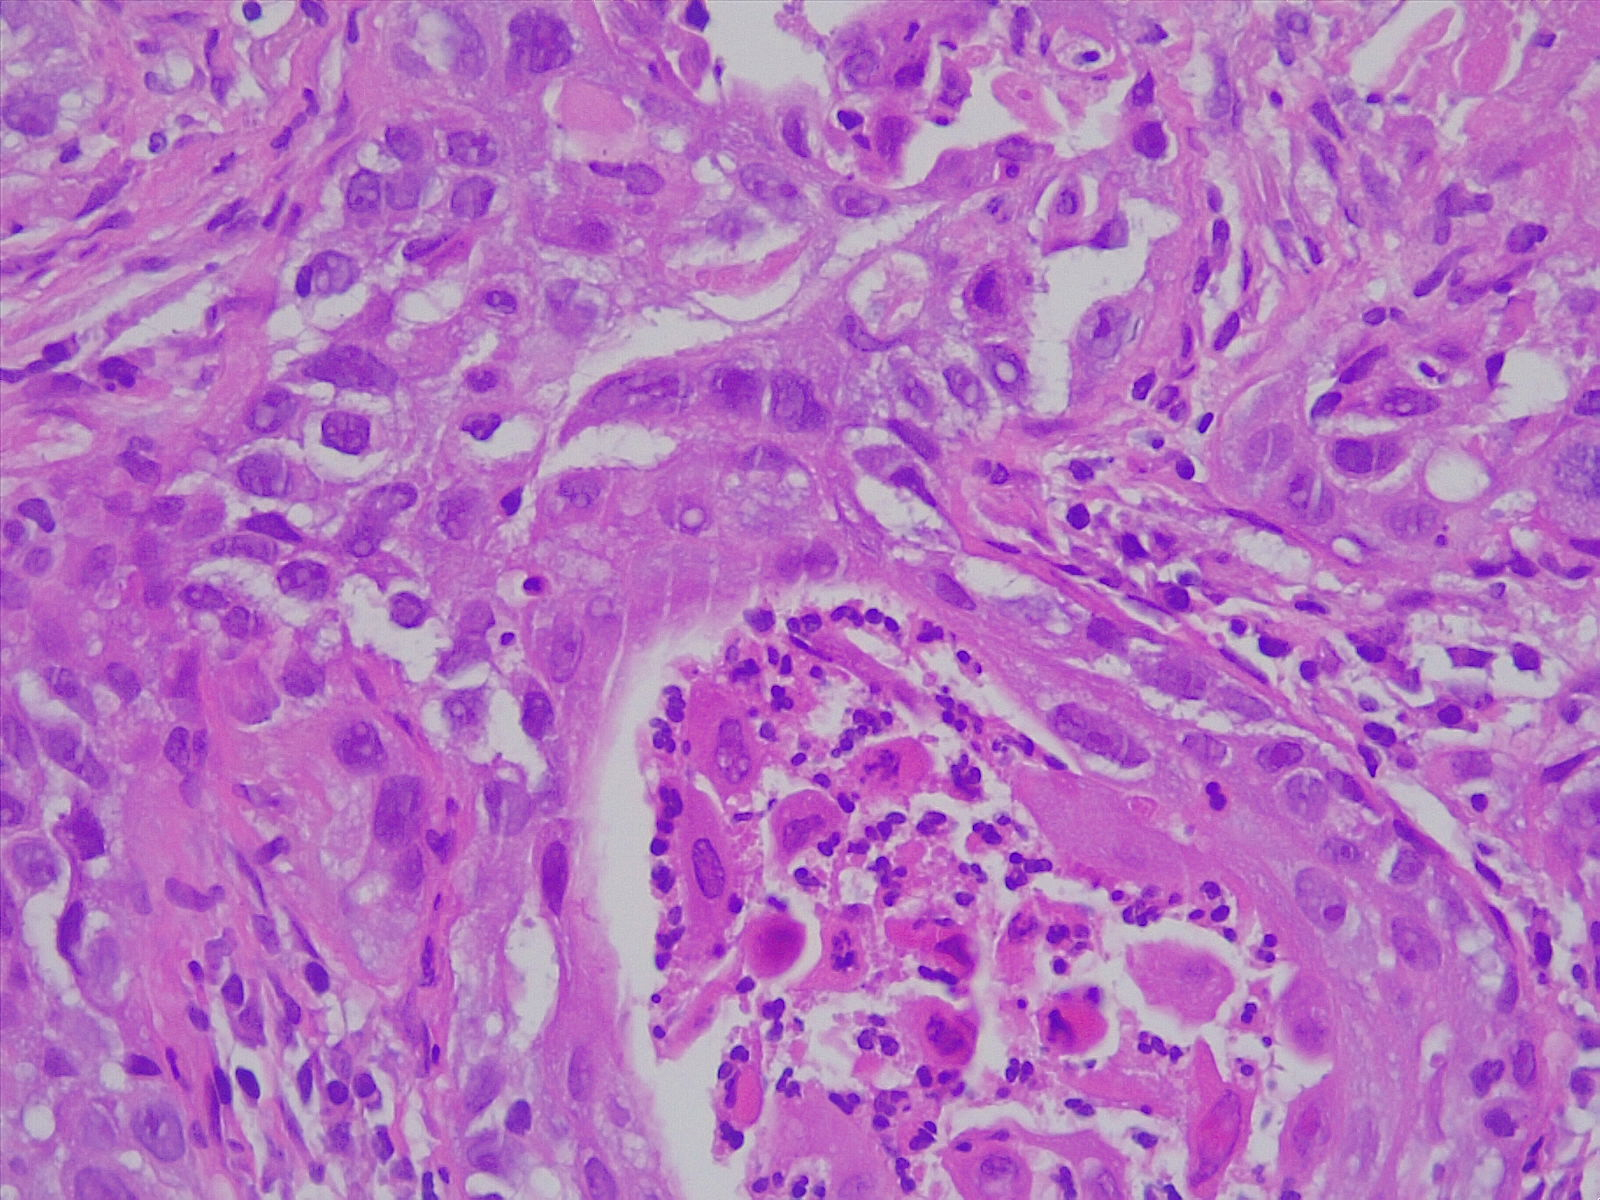
Label: lung squamous cell carcinoma, well differentiated